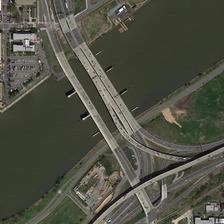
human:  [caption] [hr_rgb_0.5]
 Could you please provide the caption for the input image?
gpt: two parallel bridges are supported by four bridge piers .

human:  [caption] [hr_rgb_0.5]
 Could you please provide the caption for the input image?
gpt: some buildings and a parking lot are in two sides of a river with three bridges .

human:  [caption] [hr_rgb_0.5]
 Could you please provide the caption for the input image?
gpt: the bustling sides of the river is connected by this complicated overpass .

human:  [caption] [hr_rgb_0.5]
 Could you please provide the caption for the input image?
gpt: three bridges are on a river with green meadows and buildings on two sides of it .

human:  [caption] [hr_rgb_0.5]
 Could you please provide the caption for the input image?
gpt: three parallel bridges are on a river with many green plants next to it .